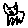
Label: cat